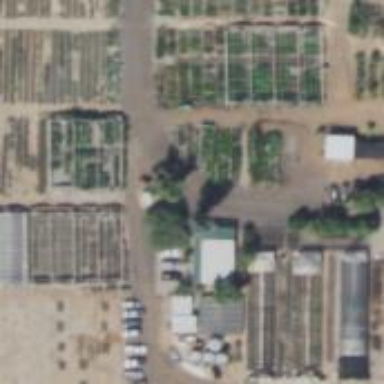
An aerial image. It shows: Plant nursery.